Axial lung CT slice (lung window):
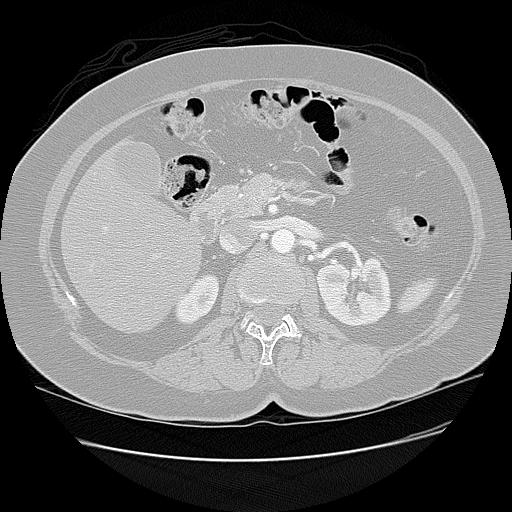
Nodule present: no